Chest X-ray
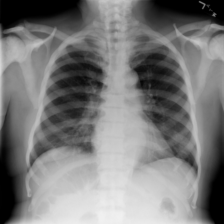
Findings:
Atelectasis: negative
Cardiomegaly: negative
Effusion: negative
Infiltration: negative
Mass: negative
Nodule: negative
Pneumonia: negative
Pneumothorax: negative
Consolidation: negative
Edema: negative
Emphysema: negative
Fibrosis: negative
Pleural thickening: negative
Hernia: negative